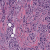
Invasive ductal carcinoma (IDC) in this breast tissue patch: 1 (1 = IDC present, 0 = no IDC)